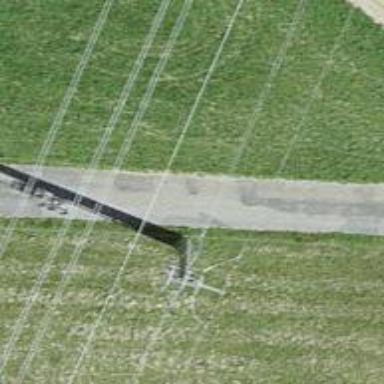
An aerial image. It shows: Power pole.